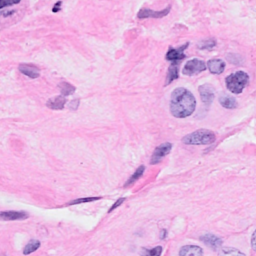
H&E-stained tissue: Breast